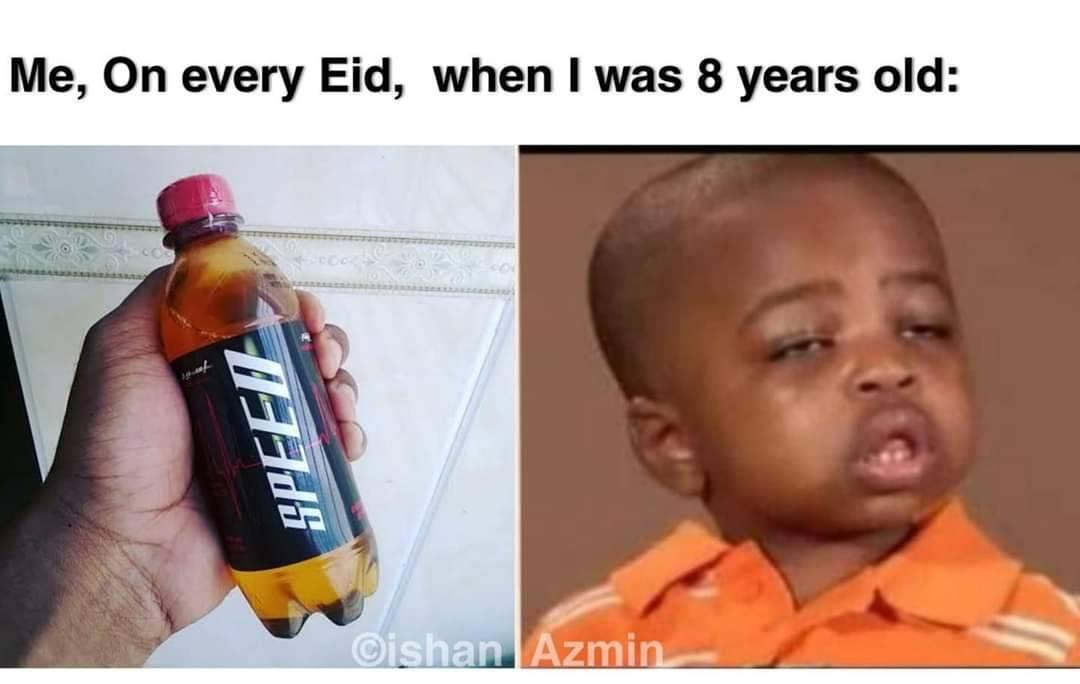
Caption: Me, On every Eid, when I was 8 years old:
Label: non-hate